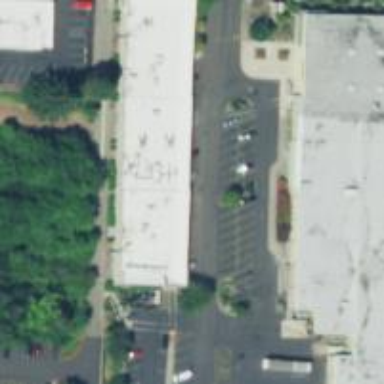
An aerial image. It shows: Parking space is available.